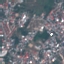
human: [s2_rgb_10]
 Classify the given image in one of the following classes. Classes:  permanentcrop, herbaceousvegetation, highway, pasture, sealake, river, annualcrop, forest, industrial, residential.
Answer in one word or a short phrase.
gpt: Residential